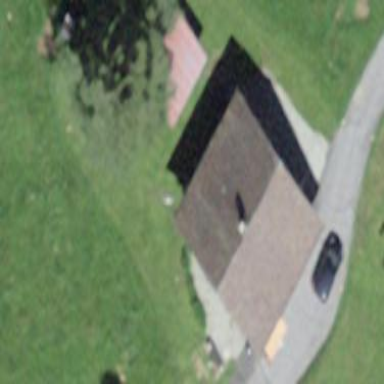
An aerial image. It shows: Building with gabled roof oriented across.